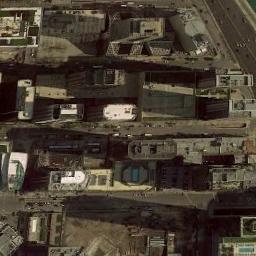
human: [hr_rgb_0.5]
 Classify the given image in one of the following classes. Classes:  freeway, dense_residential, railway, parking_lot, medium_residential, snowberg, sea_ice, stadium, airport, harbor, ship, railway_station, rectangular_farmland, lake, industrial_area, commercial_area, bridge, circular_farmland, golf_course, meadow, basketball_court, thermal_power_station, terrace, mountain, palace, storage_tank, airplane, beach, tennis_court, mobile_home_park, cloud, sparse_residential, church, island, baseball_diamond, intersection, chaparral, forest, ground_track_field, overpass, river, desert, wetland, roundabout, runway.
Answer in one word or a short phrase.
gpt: commercial_area